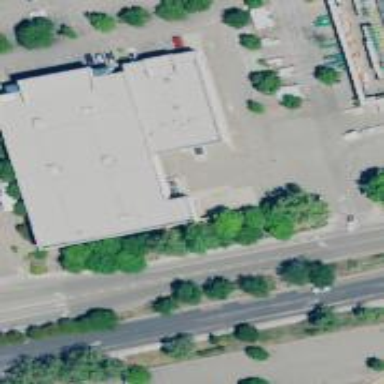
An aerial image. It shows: Building.